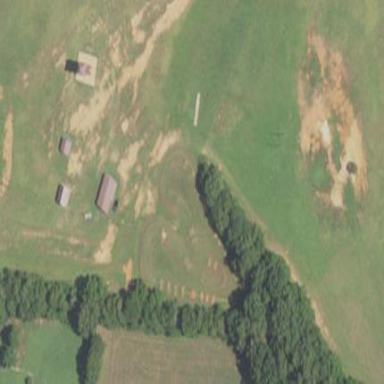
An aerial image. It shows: BMX track located on leisure land.